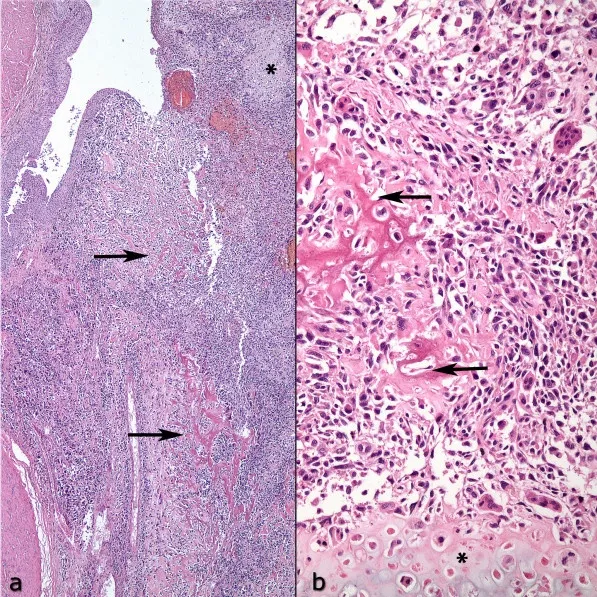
Low (a) and high power (b) pictures of the sarcoma. Highly pleomorphic cellular tumor is seen with areas of osteoid (indicated by arrow) and chondroid (indicated by asterix) formations. Non-neoplastic surface epithelium overlying the tumor is apparent in part (a). Osteoclast-type multinucleated giant cells are seen scattered among malignant cells, seen in part (b). (a:. E x 40. B:. E x 200).
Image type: pathology (h&e)